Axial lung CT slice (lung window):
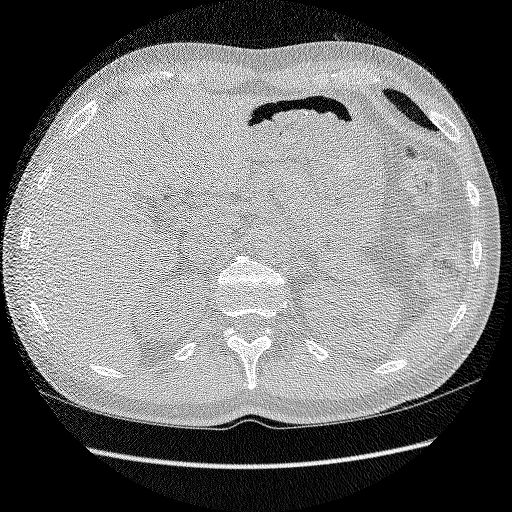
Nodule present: no